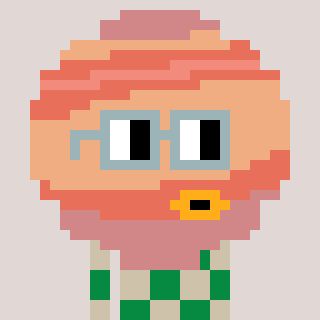
a pixel art character with square dark gray glasses, a jupiter-shaped head and a bege-colored body on a warm background